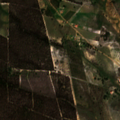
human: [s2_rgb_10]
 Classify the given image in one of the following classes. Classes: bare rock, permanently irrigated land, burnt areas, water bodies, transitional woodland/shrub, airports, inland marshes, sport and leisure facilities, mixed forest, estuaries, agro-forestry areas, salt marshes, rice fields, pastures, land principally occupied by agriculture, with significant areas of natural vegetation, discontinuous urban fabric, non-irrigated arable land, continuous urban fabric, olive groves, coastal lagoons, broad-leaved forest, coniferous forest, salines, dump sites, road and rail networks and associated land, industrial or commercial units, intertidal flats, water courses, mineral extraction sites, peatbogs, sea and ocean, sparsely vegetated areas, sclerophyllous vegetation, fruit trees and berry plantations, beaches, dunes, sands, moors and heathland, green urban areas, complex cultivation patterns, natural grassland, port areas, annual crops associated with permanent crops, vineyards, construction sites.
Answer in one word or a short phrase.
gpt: non-irrigated arable land, land principally occupied by agriculture, with significant areas of natural vegetation, broad-leaved forest, transitional woodland/shrub